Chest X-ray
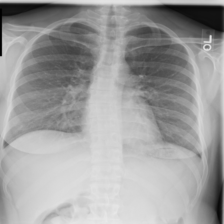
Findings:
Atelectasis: negative
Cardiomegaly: negative
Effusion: negative
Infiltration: negative
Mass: negative
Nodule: negative
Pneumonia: negative
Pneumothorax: negative
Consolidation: negative
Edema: negative
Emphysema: negative
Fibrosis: negative
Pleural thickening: negative
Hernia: negative